Question: If there is no record available, I want to add a 'TextBlock' on data grid, below the header, showing the message "No Record Found."
Consider the attached image for reference.
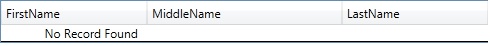
Answer: Finally I am able to findout the way.
1. When the grid in empty, add a default row on grid
2. Create a RowDetailTemplate which contain a text block with a message "No Record Found" <DataGrid.RowDetailsTemplate>
<DataTemplate>
<StackPanel>
<TextBlock Text="No Record Found" Width="400"></TextBlock>
</StackPanel>
</DataTemplate>
</DataGrid.RowDetailsTemplate>
3. Set the style on datagrid <DataGrid.Style>
<Style TargetType="DataGrid">
<Setter Property="RowDetailsVisibilityMode" Value="Collapsed"></Setter>
<Style.Triggers>
<DataTrigger Binding="{Binding DataContext.IsRecordExists,
RelativeSource={RelativeSource Mode=FindAncestor,
AncestorType={x:Type local:MainWindow}}}" Value="false">
<Setter Property="RowHeight" Value="0"></Setter>
<Setter Property="RowDetailsVisibilityMode" Value="Visible"></Setter>
</DataTrigger>
</Style.Triggers>
</Style>
</DataGrid.Style>
By default (record available on datagrid) row detail template will be collapsed.
DataTrigger that checks CLR poperty, if it is false then show the row detail template.
The reason for setting the rowheight as 0 to hide the default row which we haved added on 1st step.